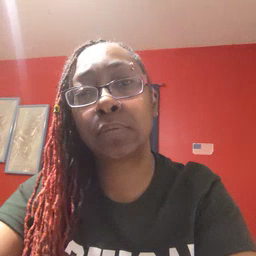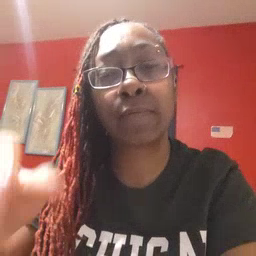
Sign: fish